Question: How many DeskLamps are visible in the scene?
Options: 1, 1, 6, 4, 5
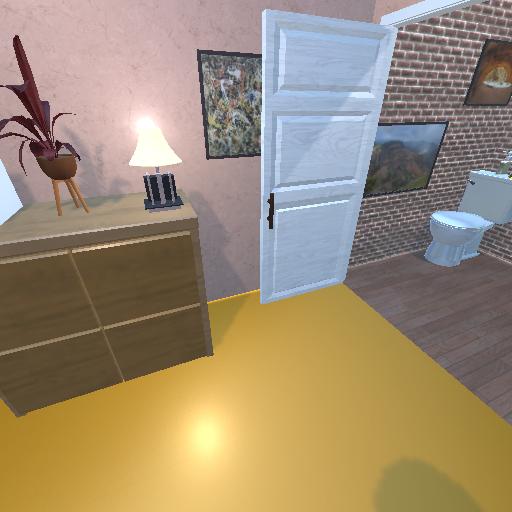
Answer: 1